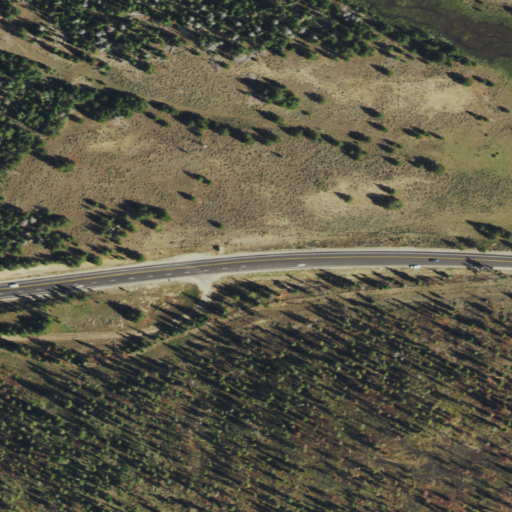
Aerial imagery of gap in Wyoming named The Rim containing grassland, shrub, evergreen forest, low intensity development, open development, woody wetlands, and herbaceous wetlands